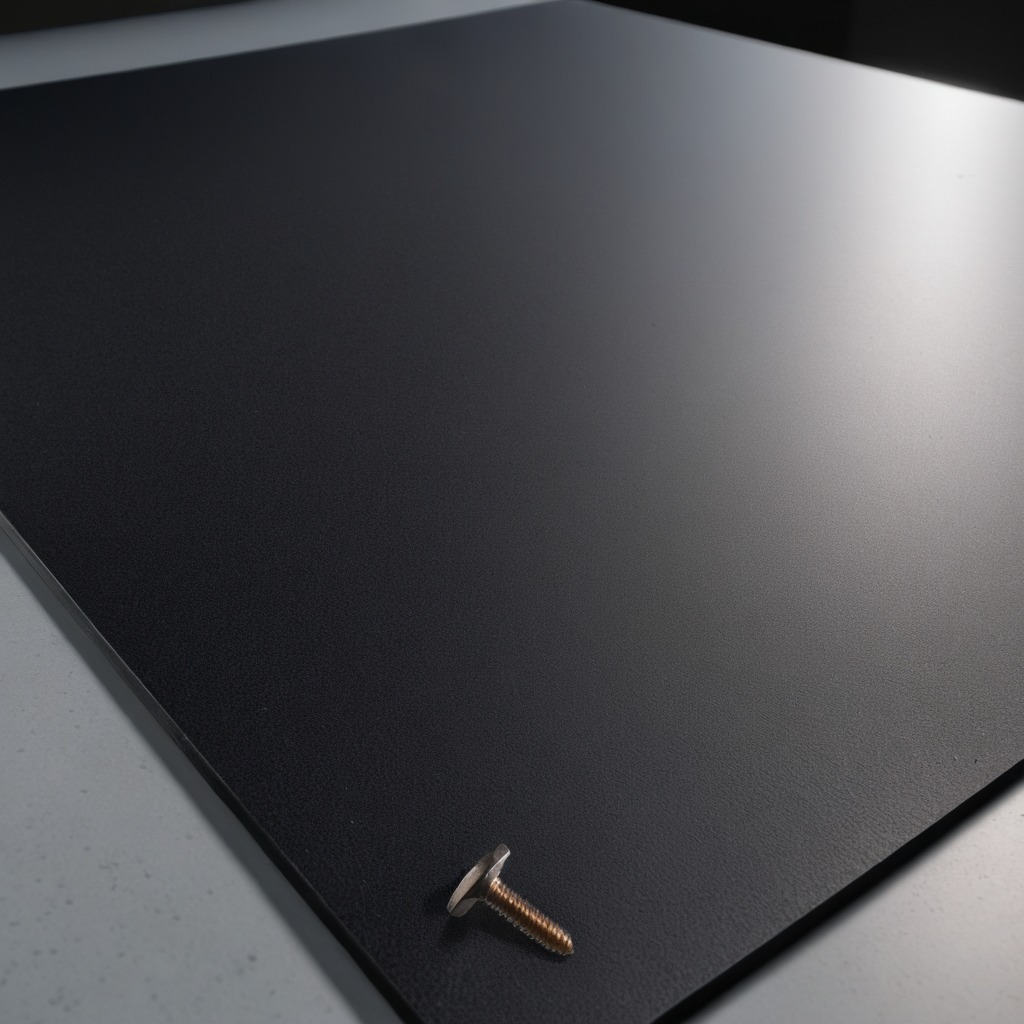
A metal screw is lying on the granite tabletop.